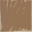
Piece: xx